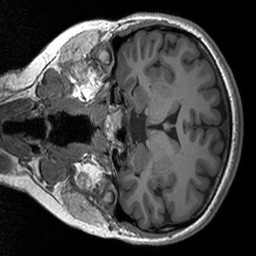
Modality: T1w
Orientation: coronal
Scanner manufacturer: siemens
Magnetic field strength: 3 T
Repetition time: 1.76 s
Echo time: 0.0022 s